Field crop: maize
Growth stage: 2
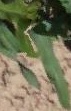
Species: maize